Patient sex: M
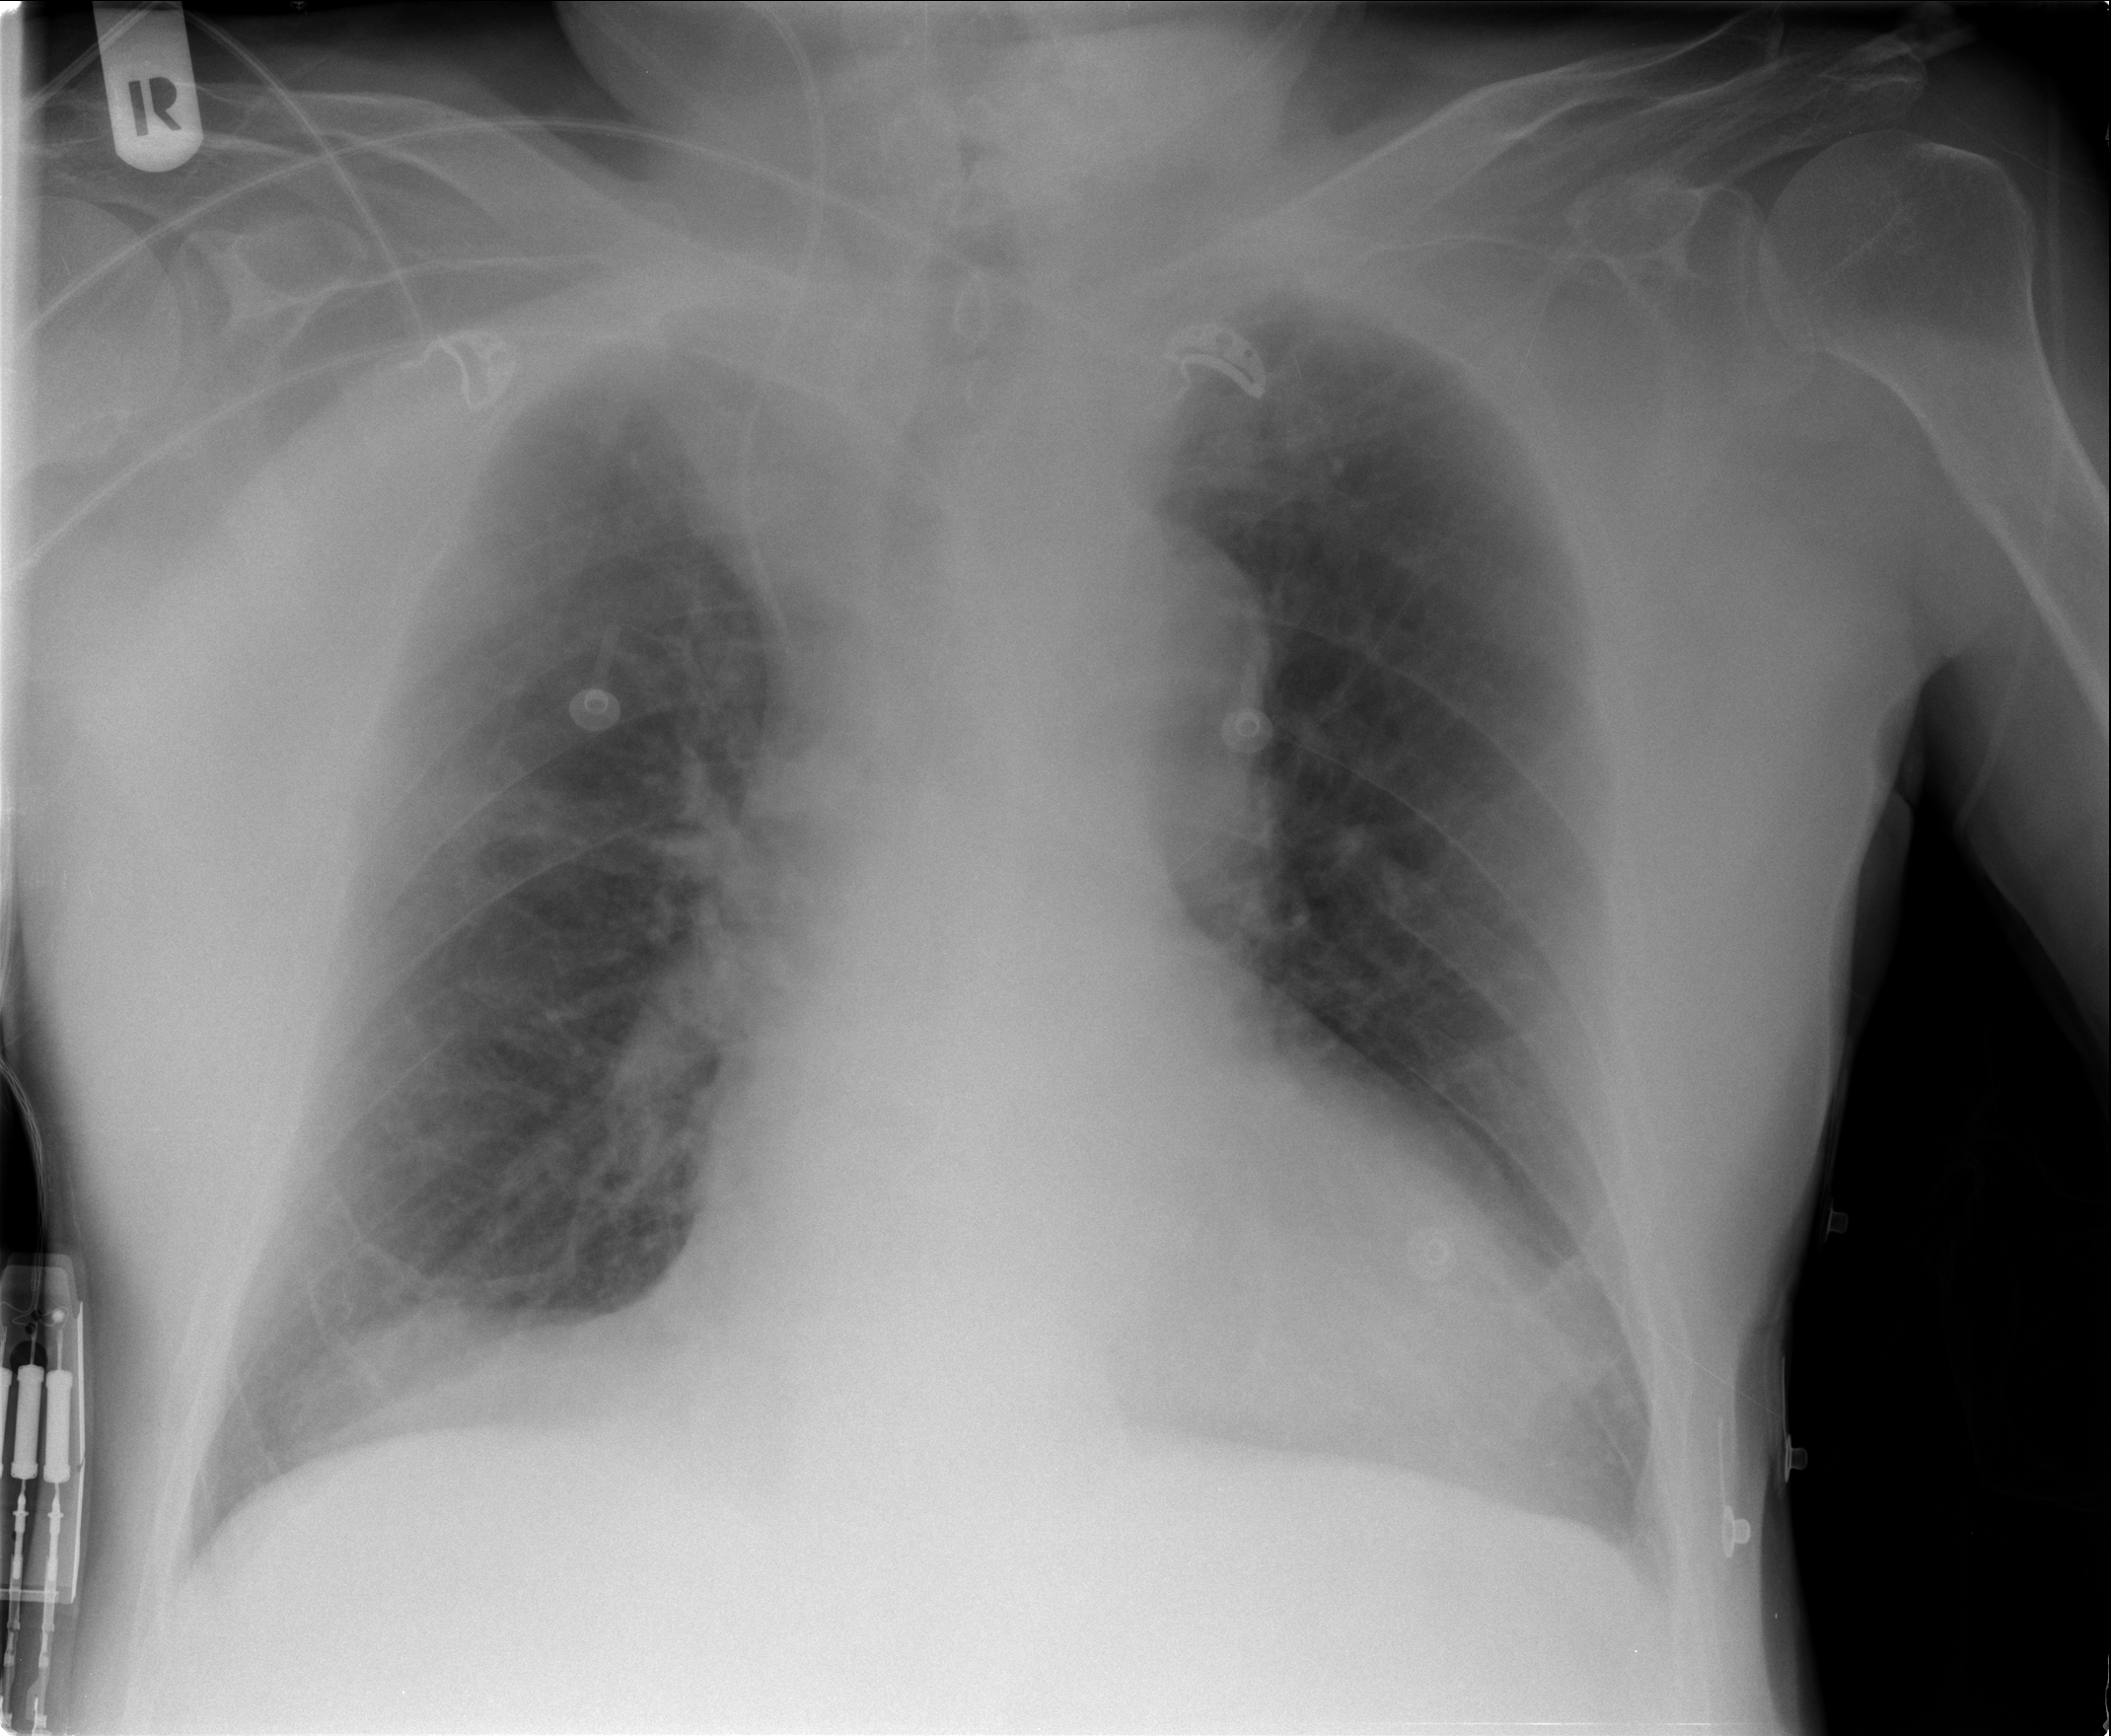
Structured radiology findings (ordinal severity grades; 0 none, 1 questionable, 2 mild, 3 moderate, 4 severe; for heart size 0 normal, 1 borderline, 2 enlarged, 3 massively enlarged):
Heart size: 2
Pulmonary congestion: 0
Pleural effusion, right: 0
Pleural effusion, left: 1
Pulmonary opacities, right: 0
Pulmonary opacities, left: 0
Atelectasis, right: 1
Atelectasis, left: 1